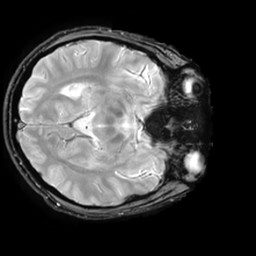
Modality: T2starw
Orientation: axial
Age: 28
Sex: male
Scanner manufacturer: ge
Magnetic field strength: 3 T
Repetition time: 0.65 s
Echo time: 0.02 s